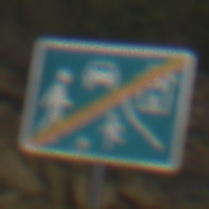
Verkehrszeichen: EndeVerkehrsberuhigterBereich
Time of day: MorningAfternoon
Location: Outdoor (RoadRail)
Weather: PartlyCloudy
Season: NotSpecified
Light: Natural